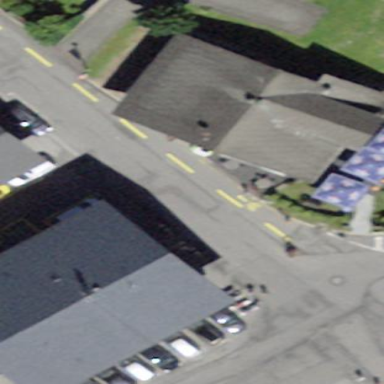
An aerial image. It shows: Building that houses restaurant.